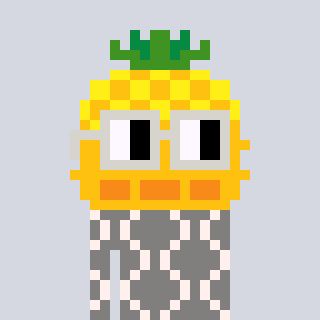
a pixel art character with square light gray glasses, a pineapple-shaped head and a bluegrey-colored body on a cool background